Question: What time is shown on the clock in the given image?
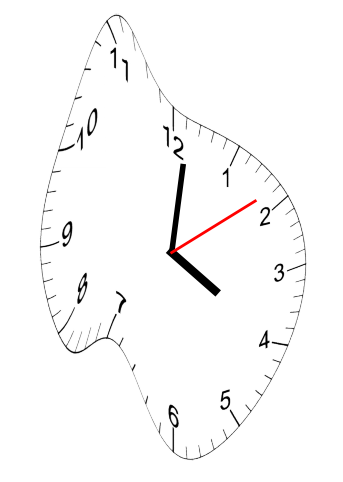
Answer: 04:01:09